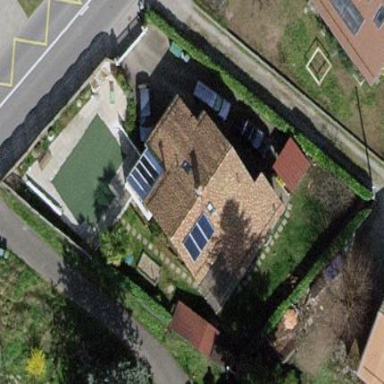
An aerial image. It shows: Garden enclosed by fence.